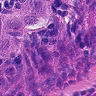
Metastatic tissue present: yes